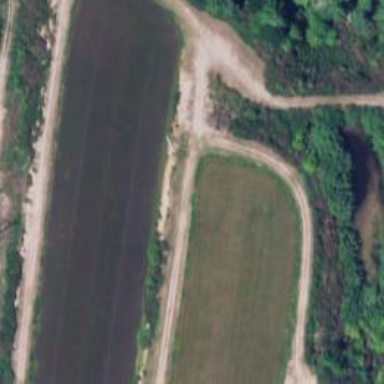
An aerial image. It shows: Farmland where cranberries are grown.